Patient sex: M
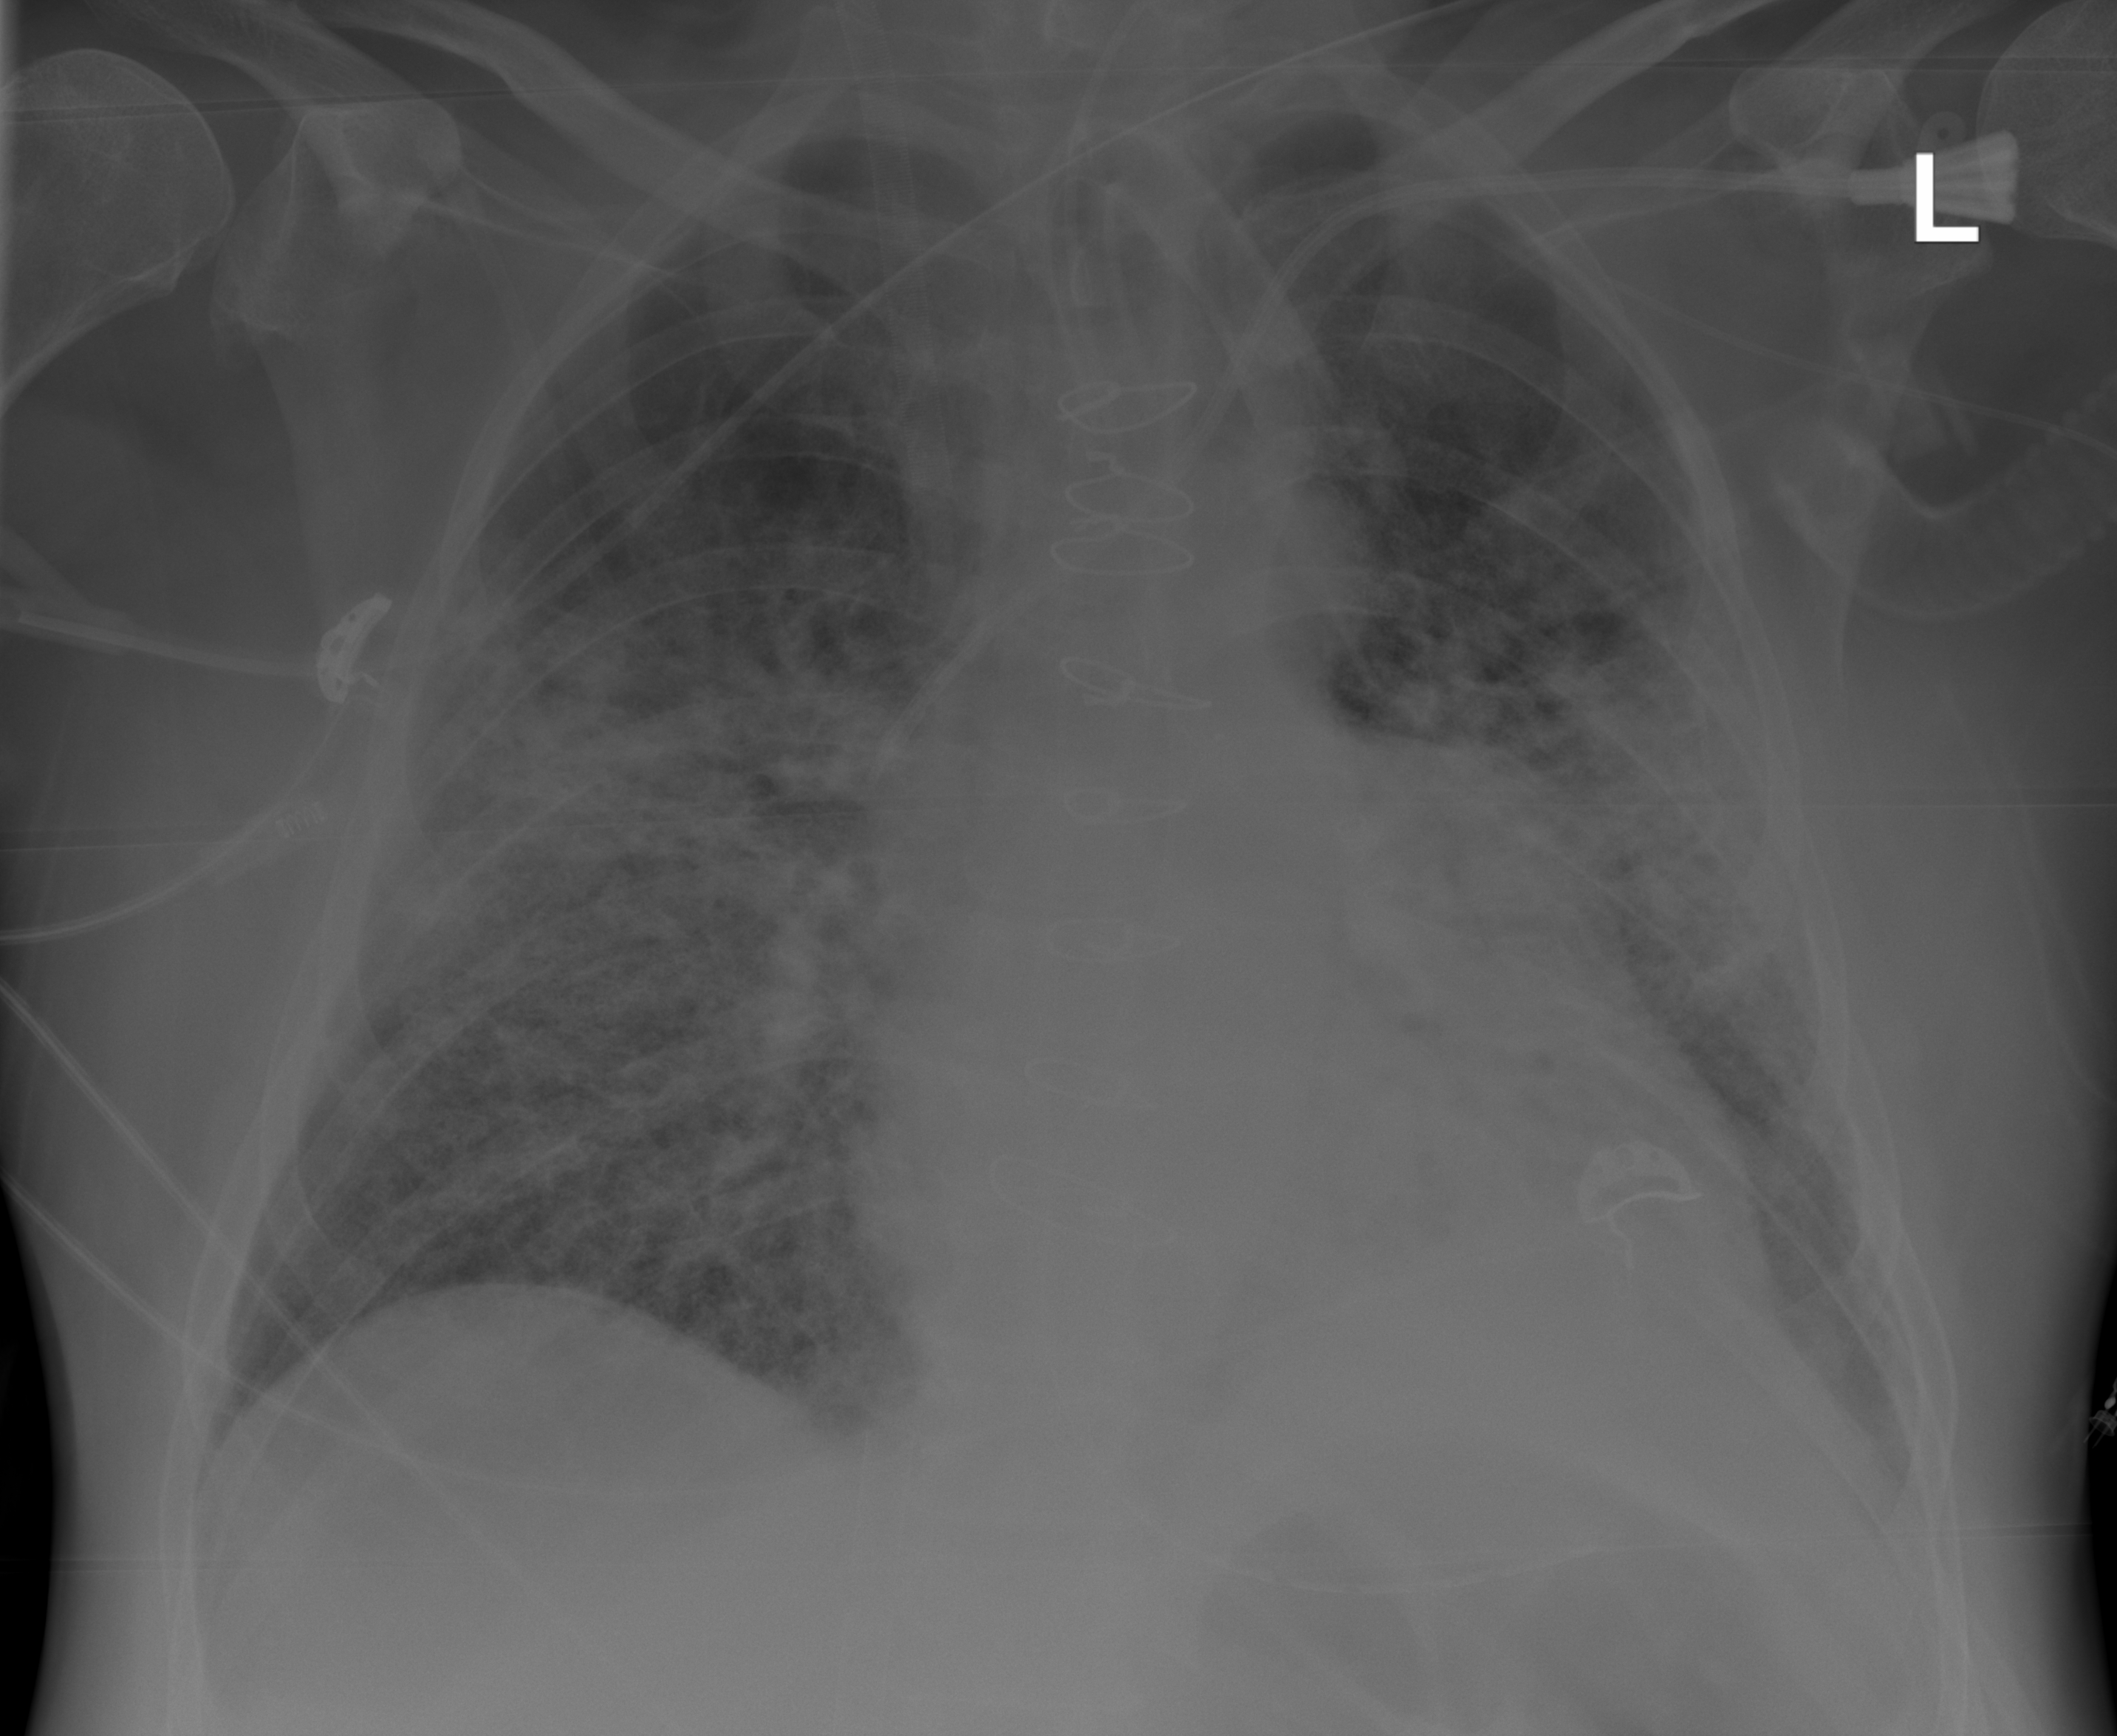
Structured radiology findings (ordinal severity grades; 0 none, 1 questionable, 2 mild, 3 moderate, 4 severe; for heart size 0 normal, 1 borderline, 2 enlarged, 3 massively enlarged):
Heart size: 1
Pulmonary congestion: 0
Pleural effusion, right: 0
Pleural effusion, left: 2
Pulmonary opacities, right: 3
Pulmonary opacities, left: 3
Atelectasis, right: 3
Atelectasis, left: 3